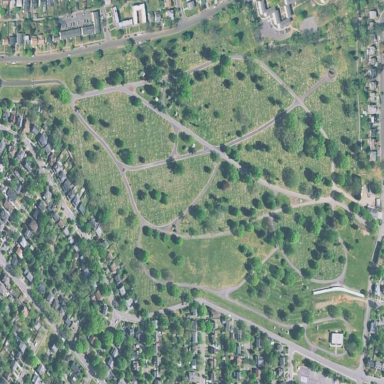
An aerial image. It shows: Park adjacent to cemetery.